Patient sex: F
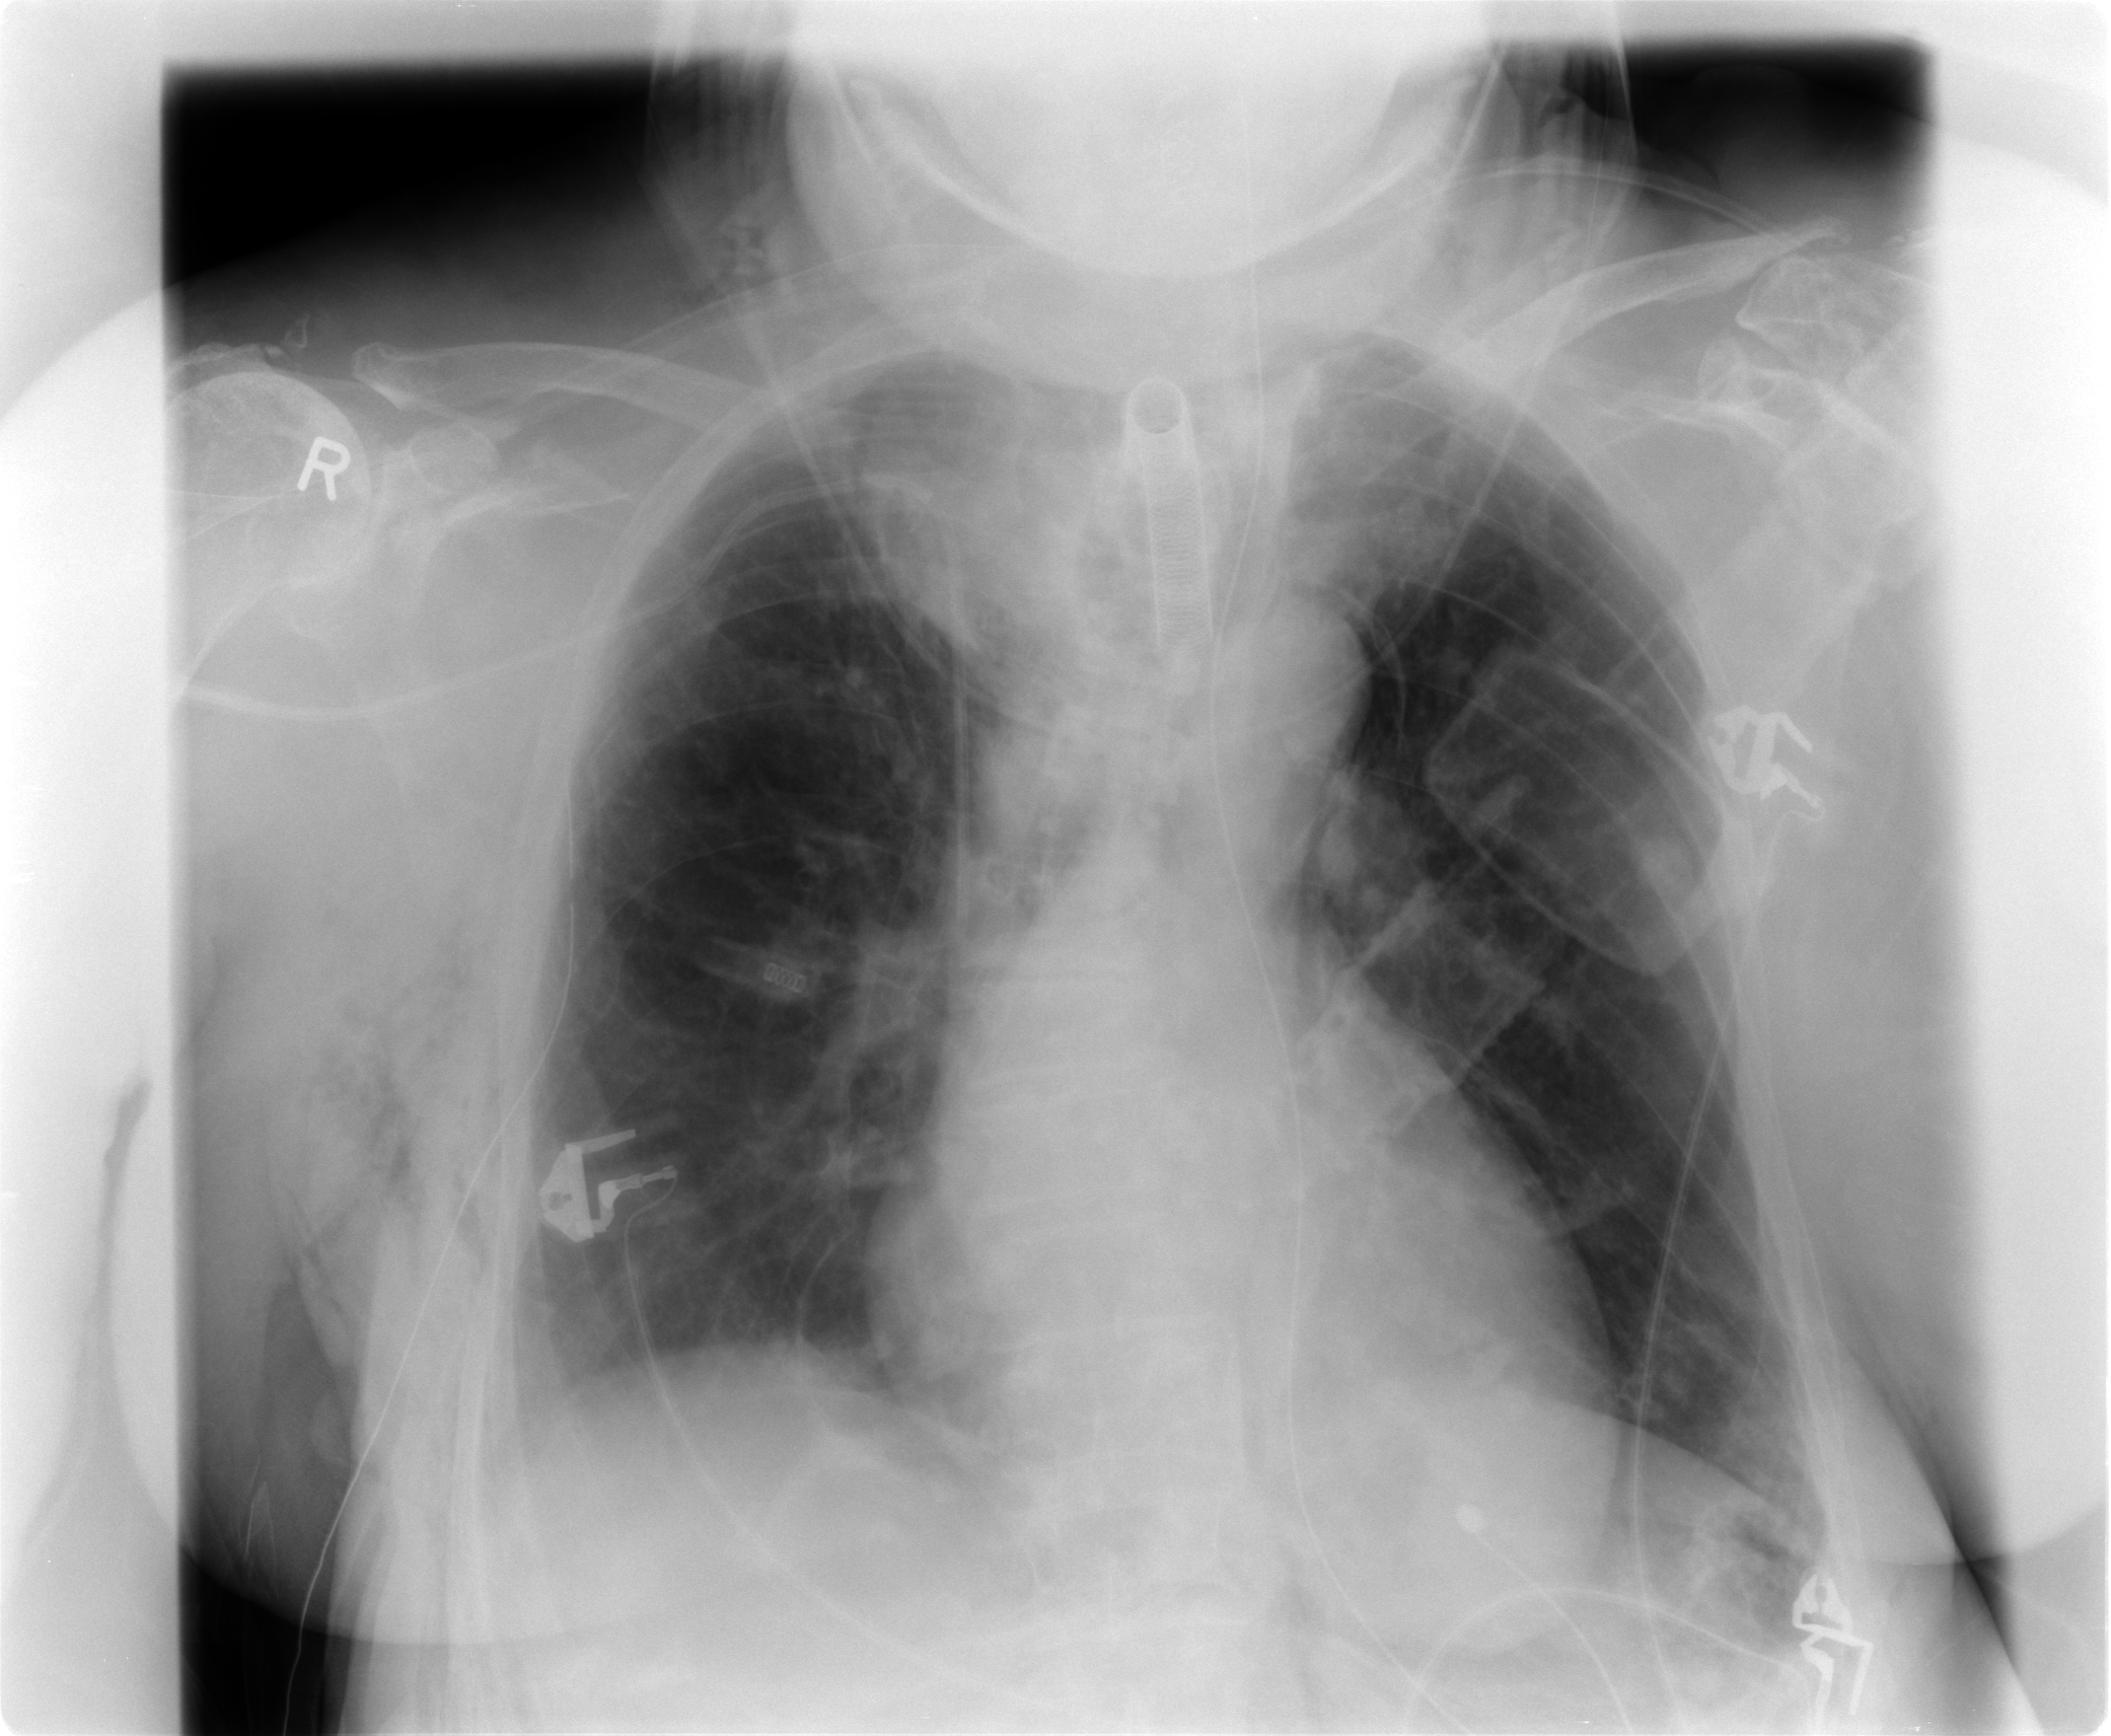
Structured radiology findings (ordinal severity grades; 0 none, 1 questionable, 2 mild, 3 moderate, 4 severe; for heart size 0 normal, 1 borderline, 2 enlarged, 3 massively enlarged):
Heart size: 0
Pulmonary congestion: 0
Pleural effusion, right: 1
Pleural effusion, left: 0
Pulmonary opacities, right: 0
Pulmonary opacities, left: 0
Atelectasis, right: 1
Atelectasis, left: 1